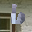
Label: 6